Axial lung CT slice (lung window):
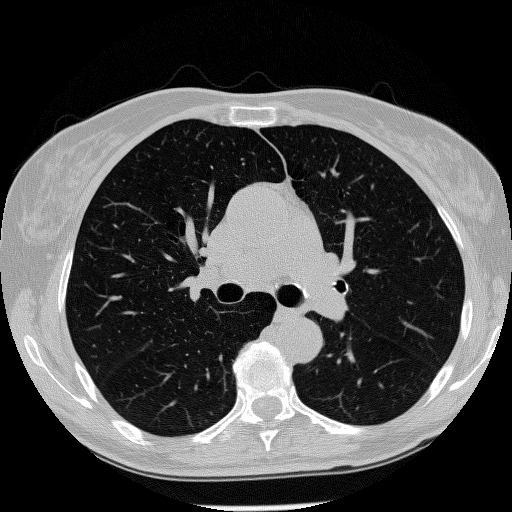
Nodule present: no